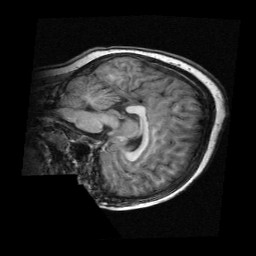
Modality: T1w
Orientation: sagittal
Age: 8
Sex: male
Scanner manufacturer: siemens
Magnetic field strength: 3 T
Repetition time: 2.3 s
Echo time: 0.00336 s